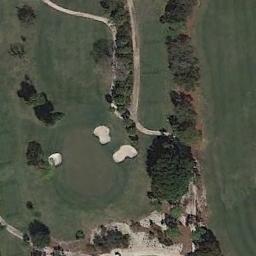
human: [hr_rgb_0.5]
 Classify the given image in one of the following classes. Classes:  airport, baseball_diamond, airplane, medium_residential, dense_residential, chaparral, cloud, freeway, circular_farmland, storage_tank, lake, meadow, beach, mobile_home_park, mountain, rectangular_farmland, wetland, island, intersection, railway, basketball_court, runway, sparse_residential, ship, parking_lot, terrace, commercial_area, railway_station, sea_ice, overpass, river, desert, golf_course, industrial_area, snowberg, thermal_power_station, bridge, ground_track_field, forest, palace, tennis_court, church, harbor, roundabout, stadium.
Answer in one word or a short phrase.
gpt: golf_course